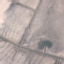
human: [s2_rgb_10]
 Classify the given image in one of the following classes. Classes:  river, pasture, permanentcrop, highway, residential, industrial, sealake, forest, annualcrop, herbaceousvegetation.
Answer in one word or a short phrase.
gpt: HerbaceousVegetation